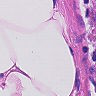
Metastatic tissue present: no